Aerial crown-view tile of a tropical tree (Barro Colorado Island, Panama), acquired 20250512:
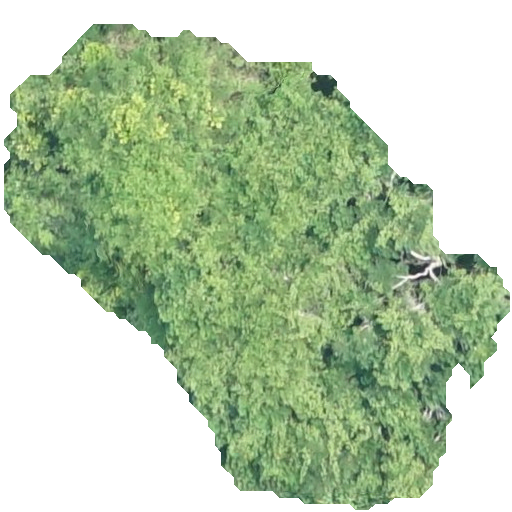
Species: Jacaranda copaia
GBIF accepted scientific name: Jacaranda copaia
Crown area: 218.183 m²